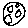
Label: moon